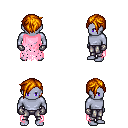
a pixel art fantasy rpg character, male body template, dark elf, purple skin, pink tattered cape, metal pants, dark blonde pixie cut hairstyle, metal gloves, four views (front, back, left, right), 2x2 character sprite sheet, small pixel art, hard edges, no anti-aliasing